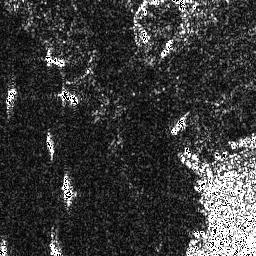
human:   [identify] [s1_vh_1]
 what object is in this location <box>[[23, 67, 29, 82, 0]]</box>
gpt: <ref>1 medium ship at the bottom left</ref>

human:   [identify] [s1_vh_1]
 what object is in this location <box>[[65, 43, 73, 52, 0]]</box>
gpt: <ref>1 medium ship at the center</ref>